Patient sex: M
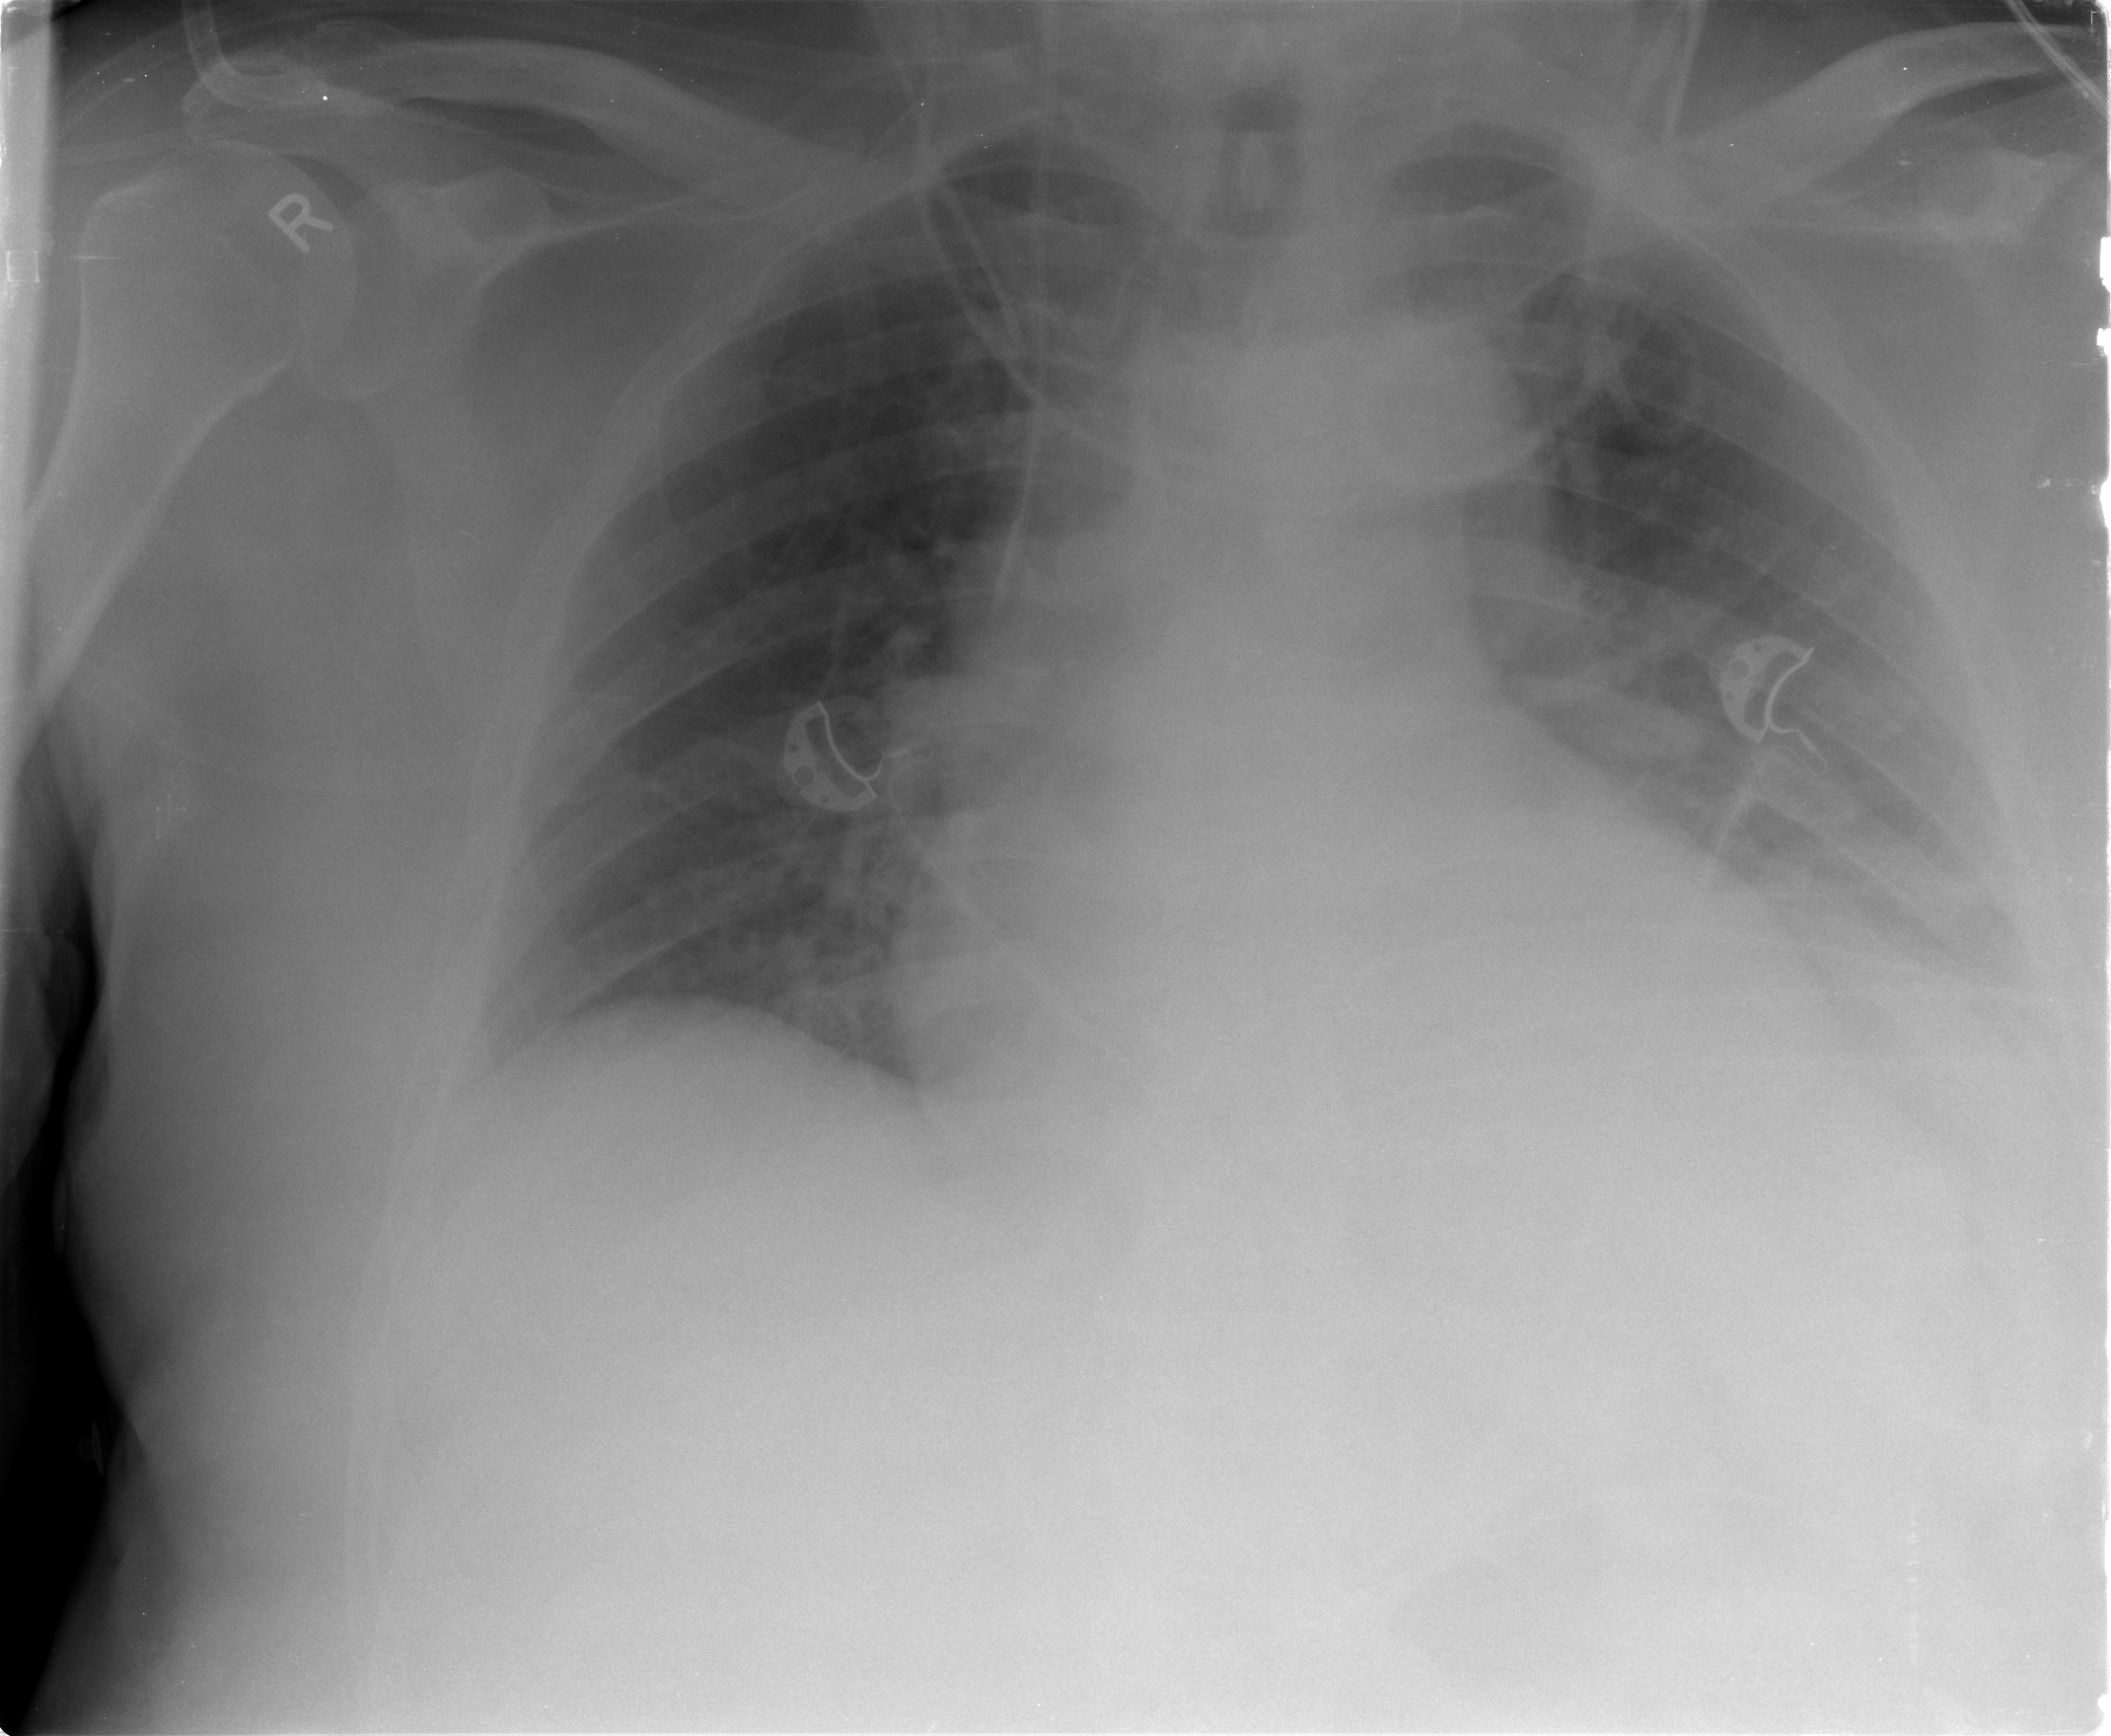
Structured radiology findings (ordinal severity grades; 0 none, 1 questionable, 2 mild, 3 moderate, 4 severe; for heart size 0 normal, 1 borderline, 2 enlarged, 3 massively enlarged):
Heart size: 2
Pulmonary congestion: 2
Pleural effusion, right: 0
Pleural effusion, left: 2
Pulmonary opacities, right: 0
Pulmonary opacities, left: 2
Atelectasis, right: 0
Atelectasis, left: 2